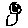
Label: bird